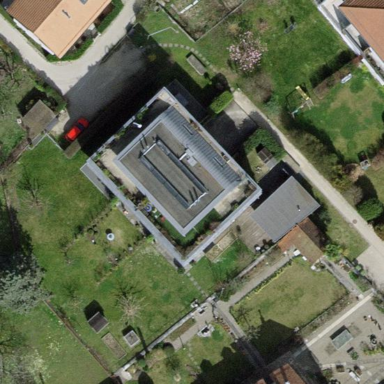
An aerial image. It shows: Garden that is leisure land.